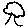
Label: tree